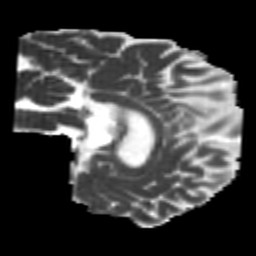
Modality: MD
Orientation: sagittal
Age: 20
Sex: male
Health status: healthy
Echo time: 0.074 s